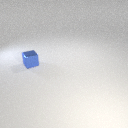
small blue metal cube